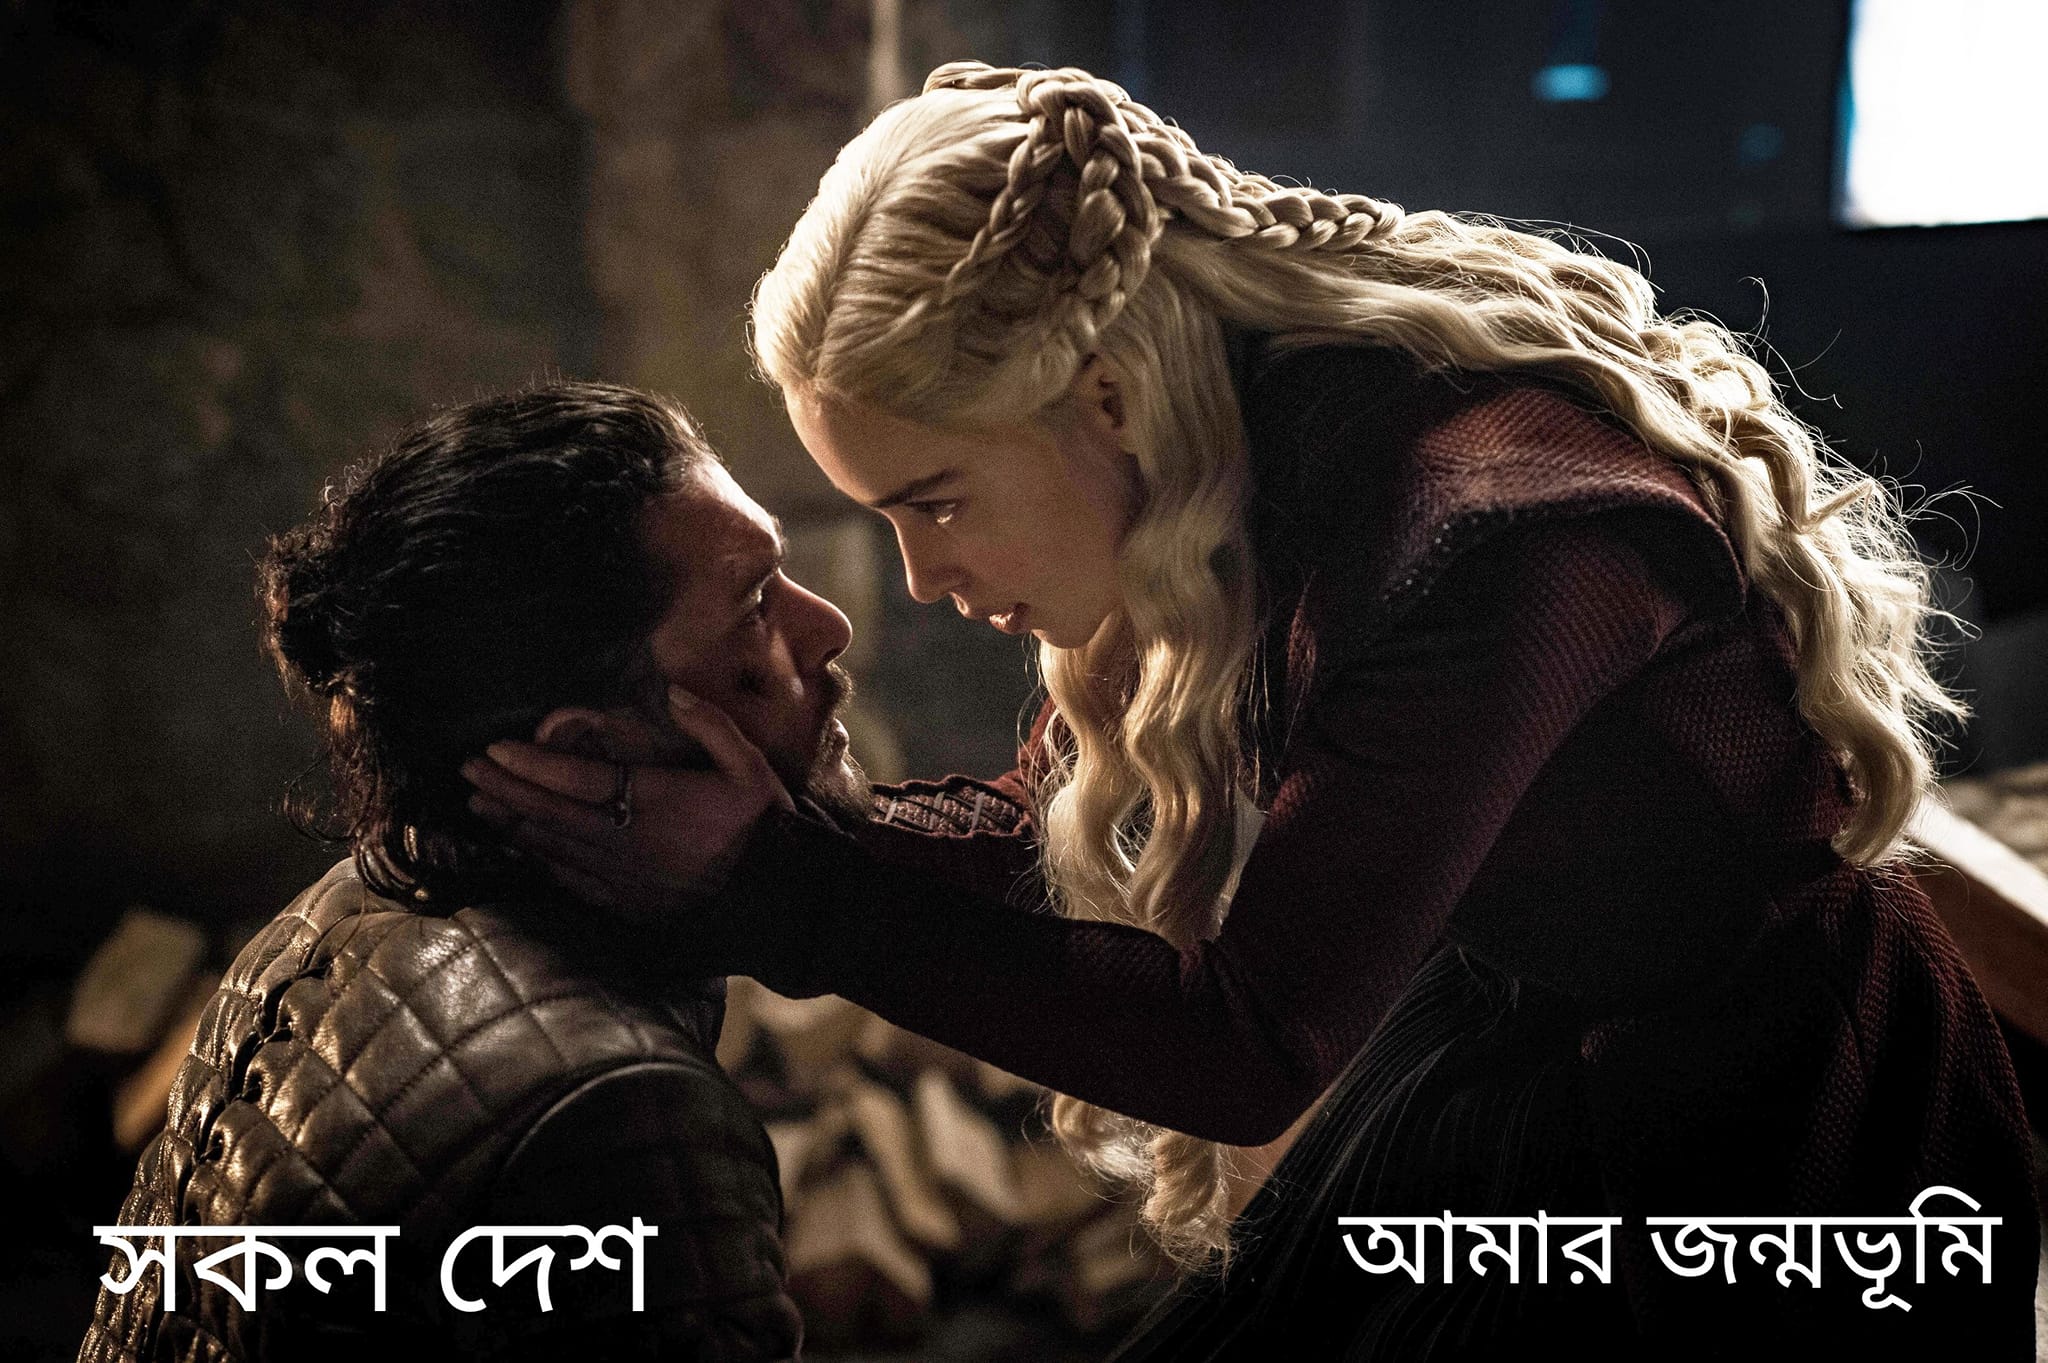
Caption: সকল দেশ    আমার জন্মভূমি
Label: non-hate